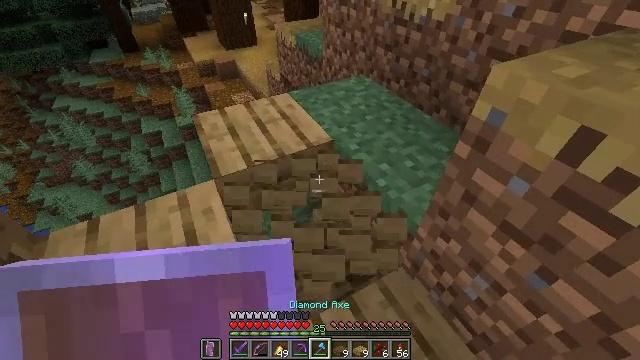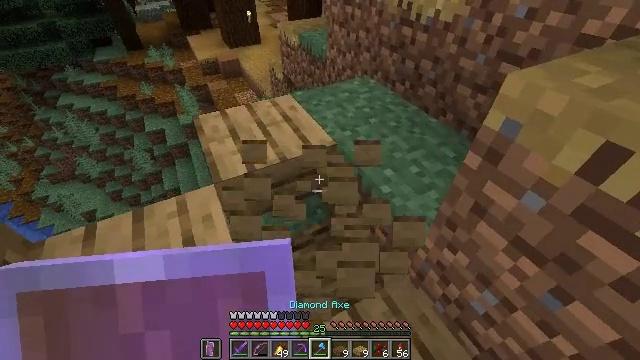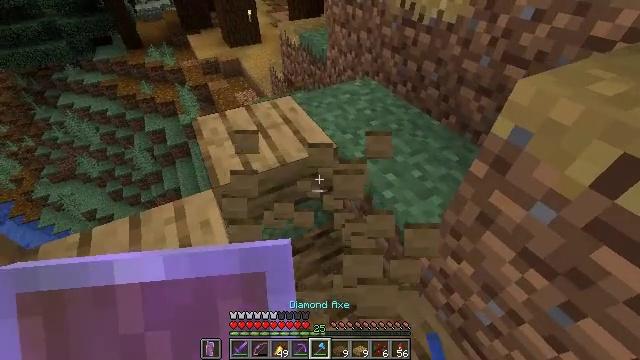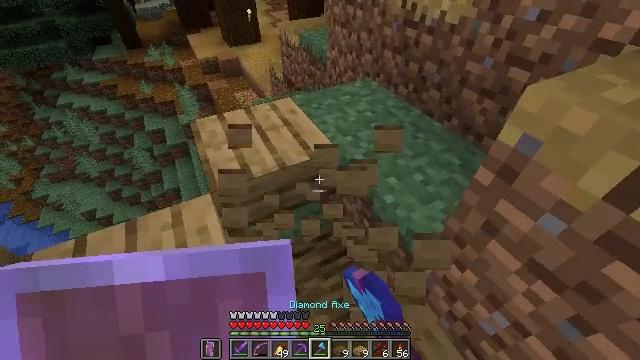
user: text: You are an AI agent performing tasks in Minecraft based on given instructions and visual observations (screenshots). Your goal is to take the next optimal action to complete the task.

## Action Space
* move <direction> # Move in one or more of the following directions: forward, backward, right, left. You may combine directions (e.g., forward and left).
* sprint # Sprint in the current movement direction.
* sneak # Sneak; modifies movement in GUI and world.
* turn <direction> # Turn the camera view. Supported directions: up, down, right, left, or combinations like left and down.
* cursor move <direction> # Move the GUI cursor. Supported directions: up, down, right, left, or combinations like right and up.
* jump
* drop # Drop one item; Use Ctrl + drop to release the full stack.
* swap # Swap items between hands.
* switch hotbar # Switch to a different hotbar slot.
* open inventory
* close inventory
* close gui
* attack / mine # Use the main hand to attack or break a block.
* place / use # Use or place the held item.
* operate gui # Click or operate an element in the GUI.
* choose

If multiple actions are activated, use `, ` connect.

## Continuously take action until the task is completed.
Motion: motion action
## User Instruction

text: Reclaim the oak slab from a structure.
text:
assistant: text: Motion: move forward, sneak, attack / mine
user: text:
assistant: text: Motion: move forward, sneak, attack / mine
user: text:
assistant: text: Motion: move forward, sneak, attack / mine
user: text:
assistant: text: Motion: sneak